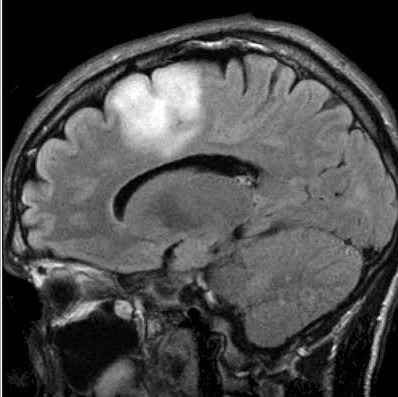
Label: glioma